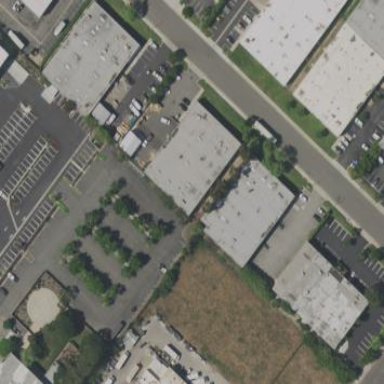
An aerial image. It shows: Commercial building.